高三 · 组合数学
中国古代十进制的算筹计数法, 在数学史上是一个伟大的创造, 算筹实际上是一根根同长短的小木棍. 如图, 是利用算筹表示 1-9 的一种方法. 则据此, 3 可表示为“三”, 26 可表示为“ $=\perp ”$, 现有 6 根算筹, 据此表示方法, 若算筹不能剩余,则可以用 1-9 这 9 数字表示的两位数的个数为 ( )

$\begin{array}{llll}\text {
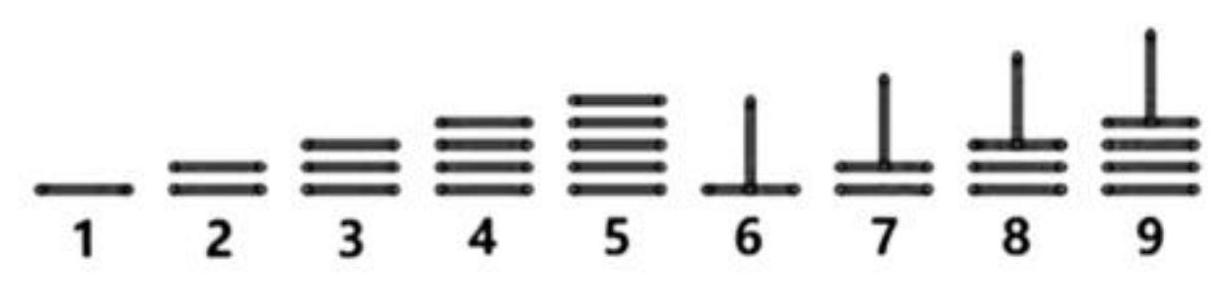
A. } 9 & \text { B. } 13 & \text { C. } 16 & \text { D. } 18\end{array}$
答案: C
解析: 根据题意, 现有 6 根算筹, 可以表示的数字组合为 $1 、 5,1 、 9,2 、 4,2 、 8,6 、 4,6 、 8,3$ 、$3,3,7,7 、 7$;数字组合 $1 、 5,1 、 9,2 、 4,2 、 8,6 、 4,6 、 8,3 、 7$ 中, 每组可以表示 2 个两位数, 则可以表示 $2 	imes 7=14$个两位数;数字组合 $3 、 3,7 、 7$, 每组可以表示 1 个两位数, 则可以表示 $2 	imes 1=2$ 个两位数则一共可以表示 $14+2=16$ 个两位数, 故选 C.